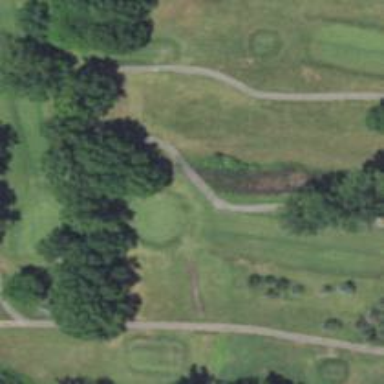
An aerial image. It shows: Golf hole.